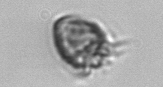
Label: Ciliophora